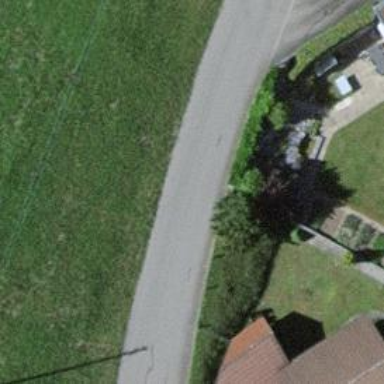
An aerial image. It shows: Hedge acting as barrier.